Question: I want implement Validation Hint on my Form Fields Same as Hotmail.com See the Below Screenshot. Can Any Tell me What should i do for that ? Jquery, Javascript or CSS Please Post Some tutorial that will be Great.

regards,
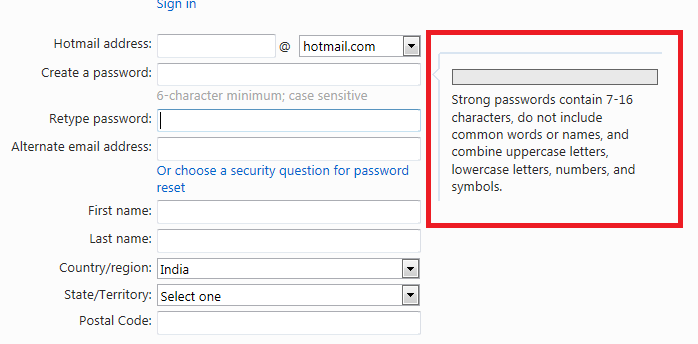
Answer: jQuery has a great plugin:
<URL>
That plugin is highly regarded and offers all the customization you need.
As far as styling goes the validation Hotmail uses is just a tooltip or div that is styled to look like a tooltip.
Some tooltip plugins:
<URL>